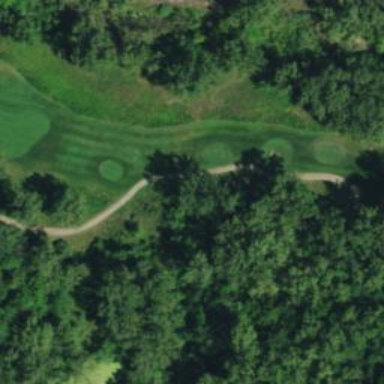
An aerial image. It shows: Path for golf carts.